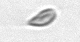
Label: Cryptophyta